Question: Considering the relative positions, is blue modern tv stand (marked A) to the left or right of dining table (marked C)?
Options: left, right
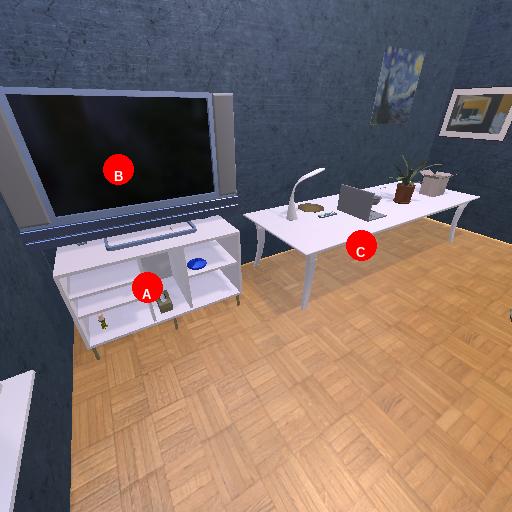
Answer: left